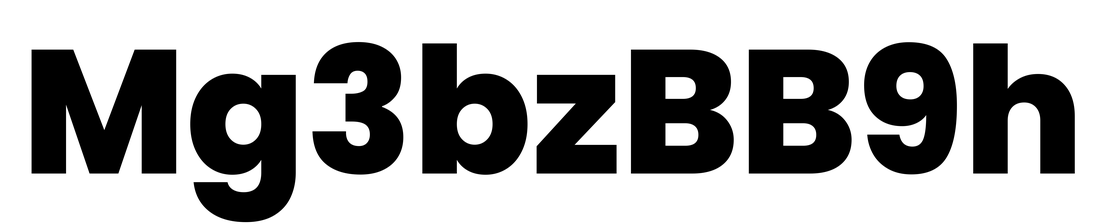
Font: Poppins-ExtraBold